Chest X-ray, PA view. Patient: 26 years old, sex F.
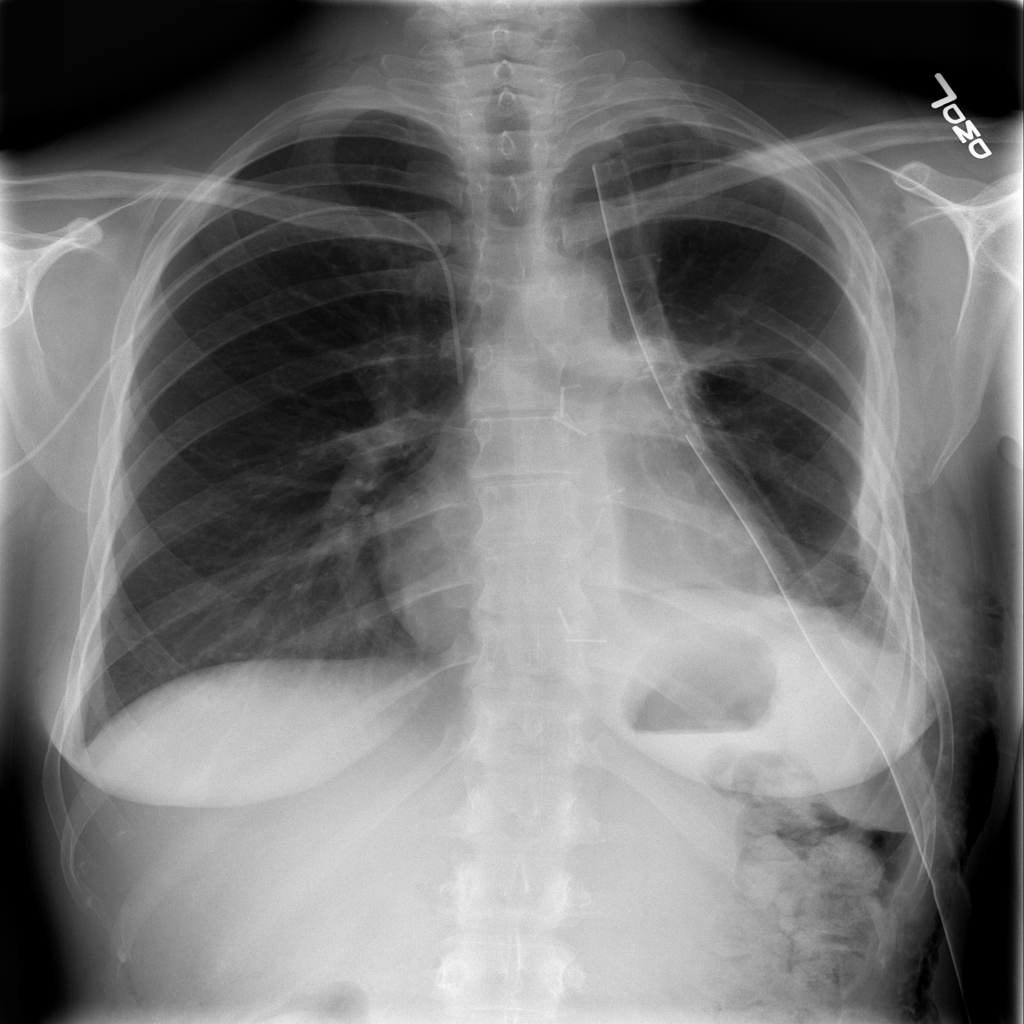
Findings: Atelectasis, Emphysema